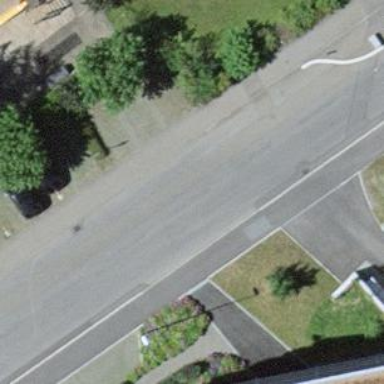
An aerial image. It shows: Street side parking area.